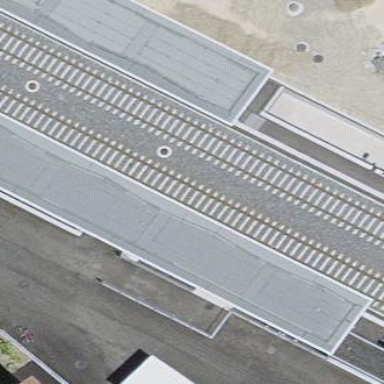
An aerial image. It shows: Close-up view of roof of building.